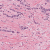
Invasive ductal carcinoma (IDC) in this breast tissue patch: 1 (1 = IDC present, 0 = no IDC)